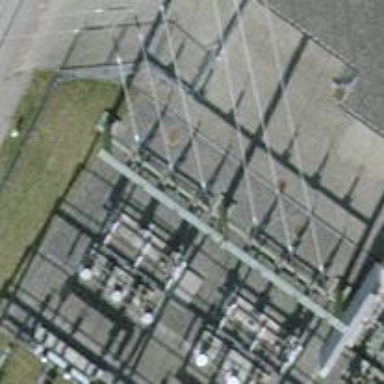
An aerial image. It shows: Power line in the image.